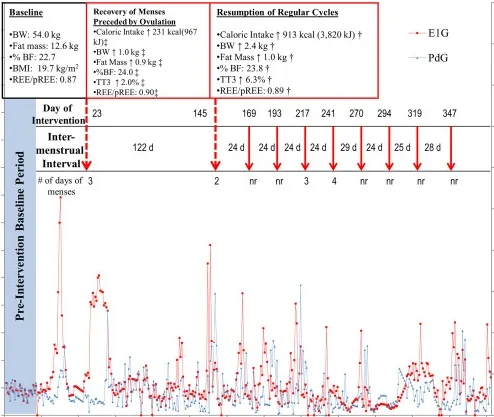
Reproductive hormone profile for Participant 2. This figure displays the reproductive hormone profile during the study for Participant 2 and the changes in caloric intake, body weight, and energy status that coincided with each category of menstrual recovery. Arrows indicate menses. Indicates data were collected 5 weeks after menses. Indicates data were collected 3 days after menses. %BF: percent body fat; BMI: body mass index; BW: body weight; E1G: estrone-1-glucuronide; nr: not reported; PdG: pregnanediol glucuronide; REE/pREE: measured resting energy expenditure/predicted resting energy expenditure; TT3: total triiodothyronine.
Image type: chart (chart)